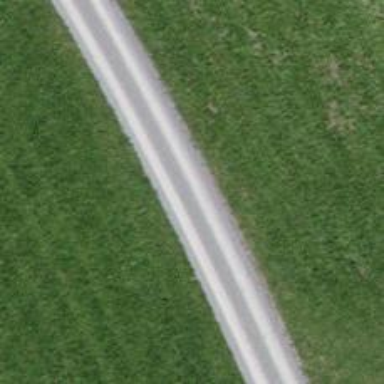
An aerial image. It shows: Track with fine gravel surface. The track has grade2 tracktype.